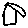
Label: house